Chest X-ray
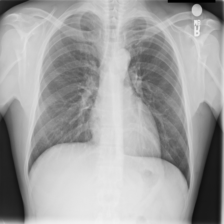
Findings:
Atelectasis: negative
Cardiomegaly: negative
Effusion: negative
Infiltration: negative
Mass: negative
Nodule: negative
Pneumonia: negative
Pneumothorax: negative
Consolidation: negative
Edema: negative
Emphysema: negative
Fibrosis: negative
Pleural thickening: negative
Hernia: negative